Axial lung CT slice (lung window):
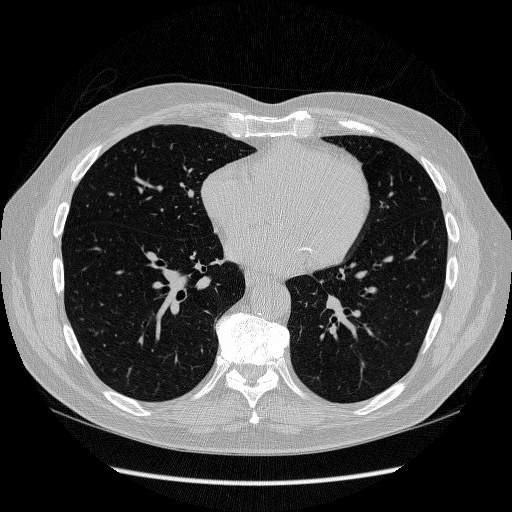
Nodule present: no